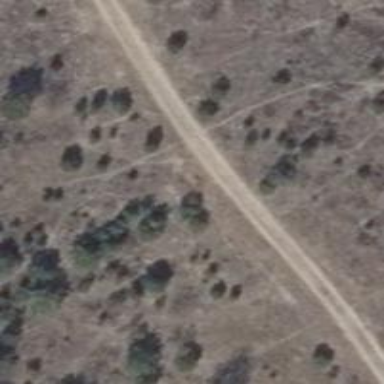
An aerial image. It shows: Dirt track with grade 5 track type.